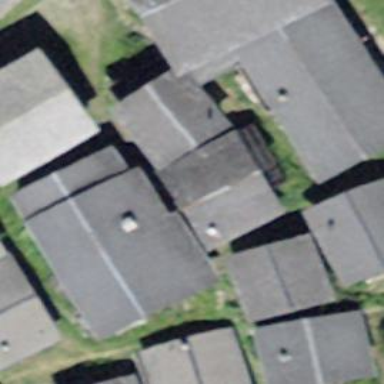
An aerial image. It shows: Simple house.